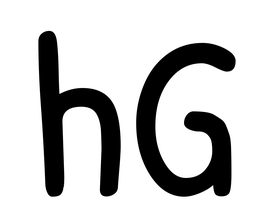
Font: PatrickHand-Regular